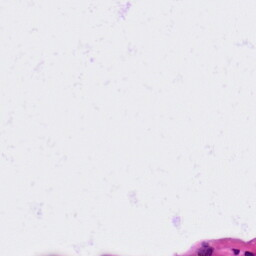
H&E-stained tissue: Lung